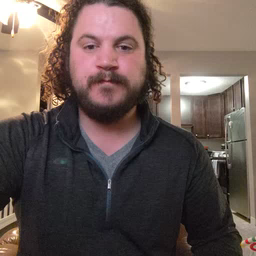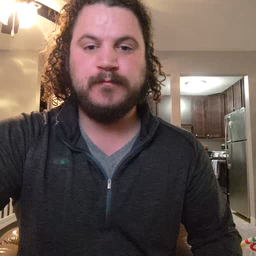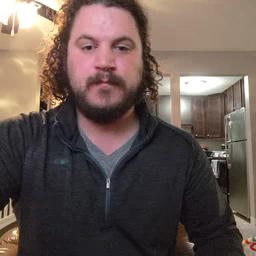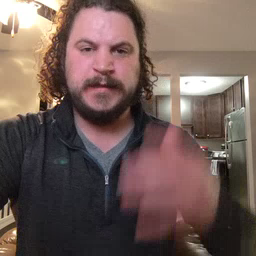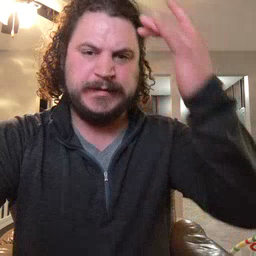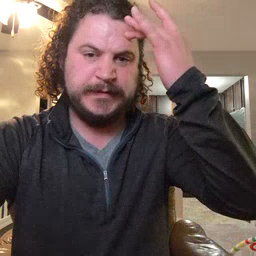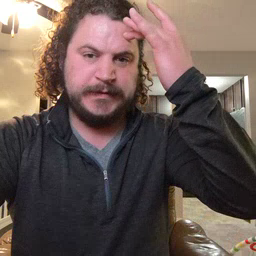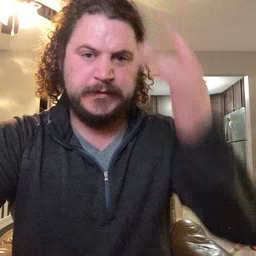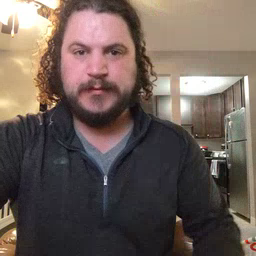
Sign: sick